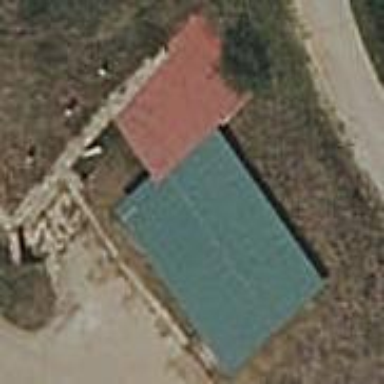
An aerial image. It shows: Warehouse building.